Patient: sex M, age 26
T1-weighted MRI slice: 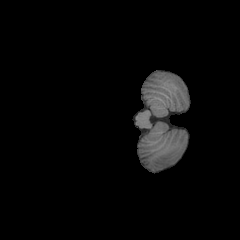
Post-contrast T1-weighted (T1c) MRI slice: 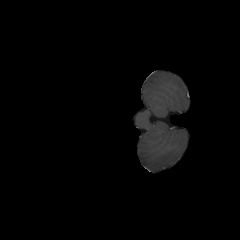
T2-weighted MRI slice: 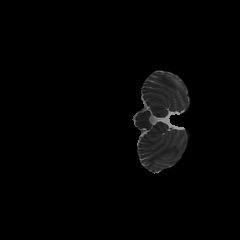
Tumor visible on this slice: no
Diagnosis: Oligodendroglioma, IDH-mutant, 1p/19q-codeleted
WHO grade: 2